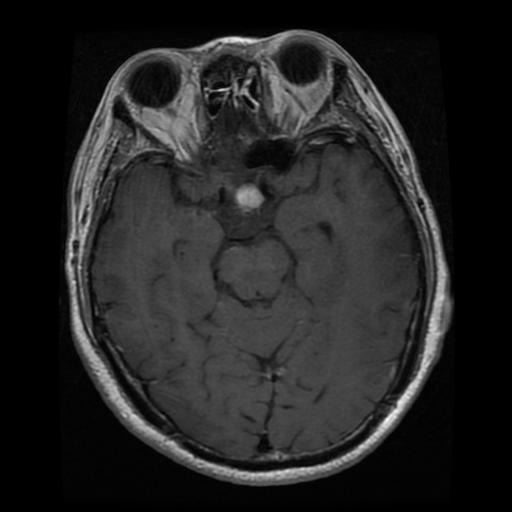
Label: pituitary